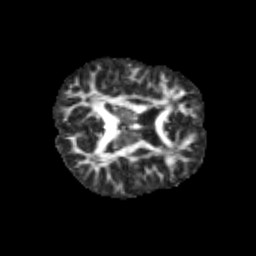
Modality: FA
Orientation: axial
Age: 11
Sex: male
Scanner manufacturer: siemens
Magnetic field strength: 3 T
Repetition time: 3.8 s
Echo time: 0.07 s